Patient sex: F
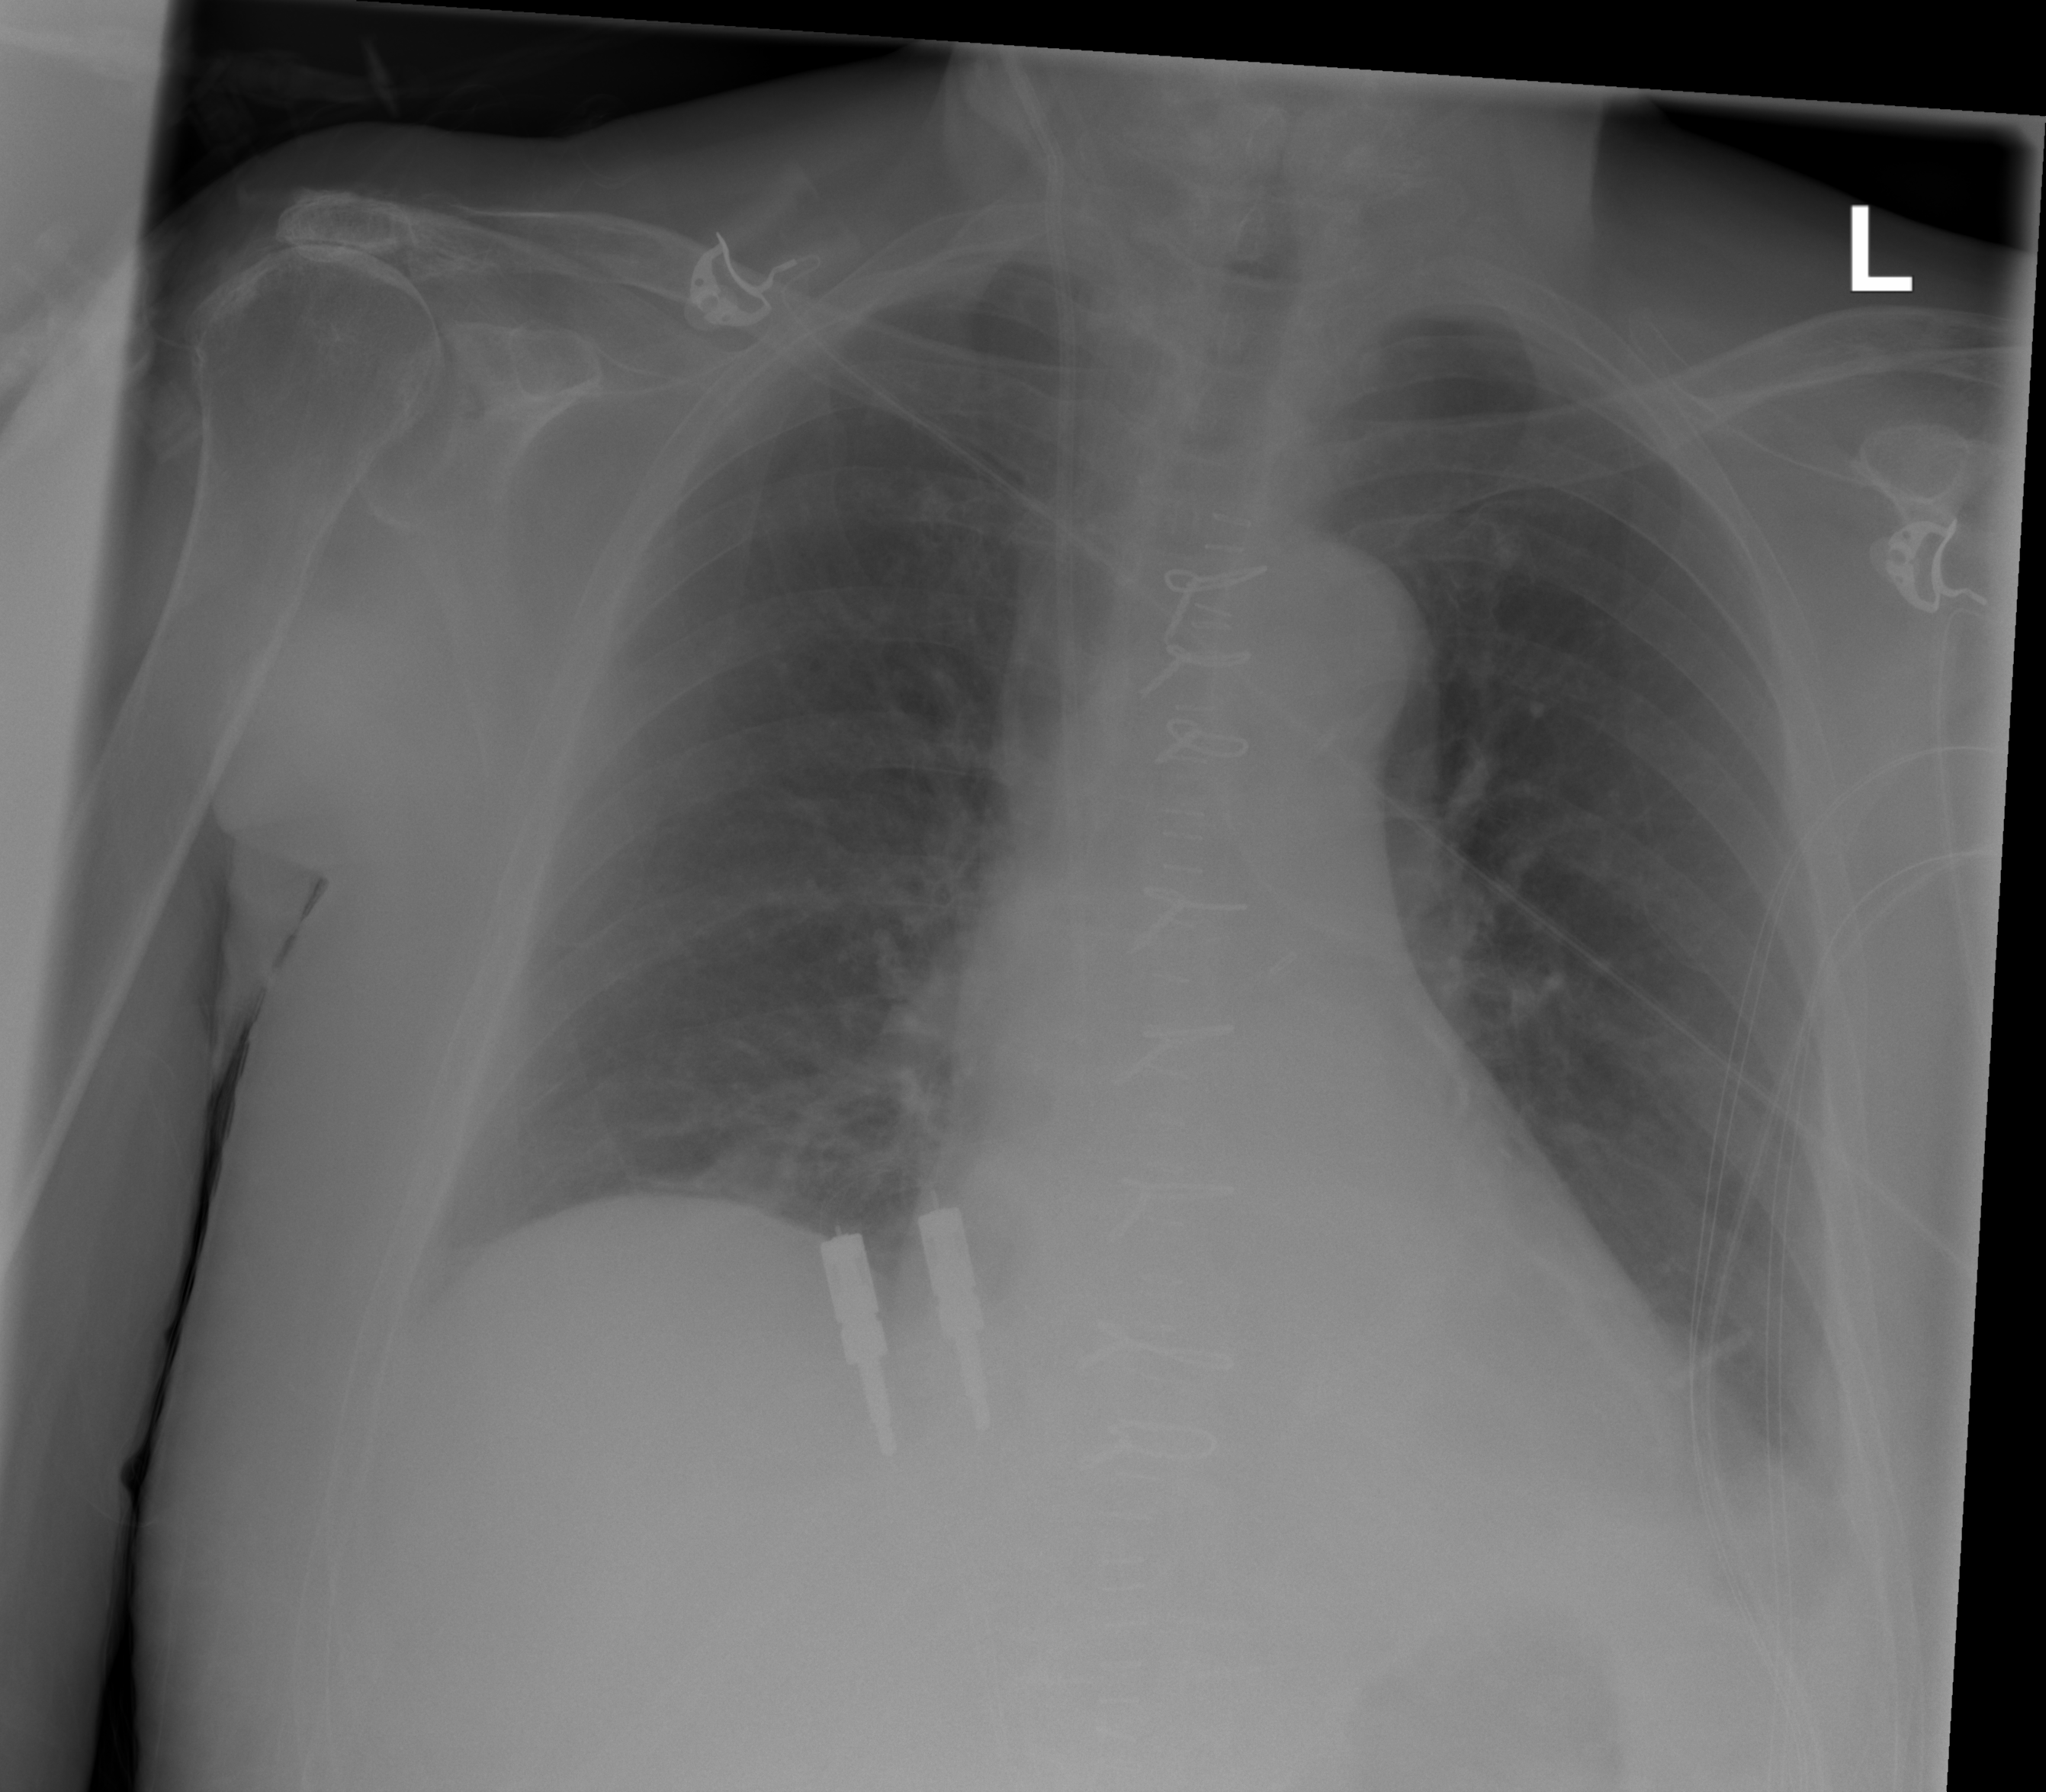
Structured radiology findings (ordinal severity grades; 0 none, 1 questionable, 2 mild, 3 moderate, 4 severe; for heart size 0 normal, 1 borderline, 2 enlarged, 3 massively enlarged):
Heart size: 0
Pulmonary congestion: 0
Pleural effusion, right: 0
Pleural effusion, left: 0
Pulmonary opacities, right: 0
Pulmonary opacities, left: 0
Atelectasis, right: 2
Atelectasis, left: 2